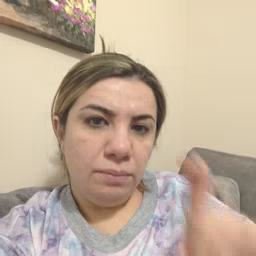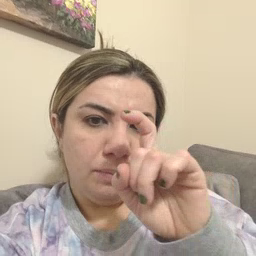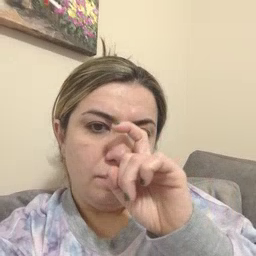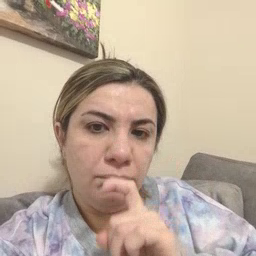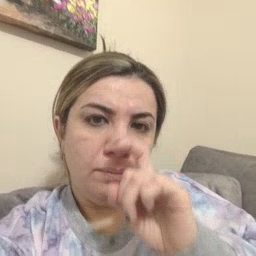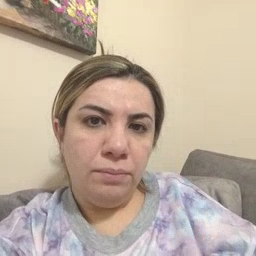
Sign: doll